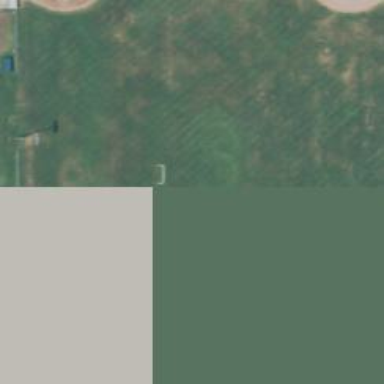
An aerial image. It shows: American football pitch with grass surface.